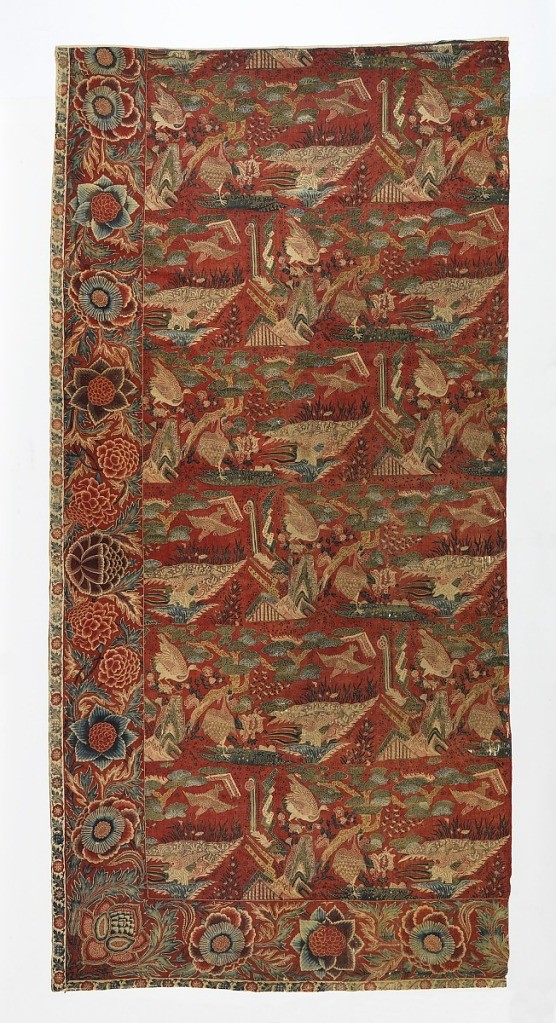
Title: Palampore
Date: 18th century
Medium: cotton Technique: mordant painted and resist-dyed (chintz) on plain weave
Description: Half of a chintz palampore with scenic and floral elements in blue, green, drab, yellow and rose on a strong red ground. The piece has a deep border sewn by hand along the left and bottom edges. The designs of the field and border are related in color but are otherwise very different.
The field shows a repeating pattern of three sceninc elements: Under a gnarled tree with flattened leaves appear two cranes, one perched on a pointed rock, one standing in a dark shallow pool. A second scene shows a bird (heron?) crouched on a nest, in or near a pool or swamp of triangular shape, in which delicate plants and smaller herons are visible. From the air a bird swoops toward this pool. A third scene is not easily decipherable, a barred triangle shape, from which rise dotted oblongs, a long stem, ending in a lotus fruit, but looking more like a lantern on a pole. These different scenes are divided by blocks of little birds and flower clusters.  Although the design is crowded, the several elements have considerable delicacy. Japanese influence is apparent, particularly in the drawing of the trees and birds.
The border consists of a series of large flower heads, one a lotus, and big notched green leaves; reserved decoration in the flowers enriches the design. The bottom edge has a narrow outer border of carnations, artichokes and serrated leaves on a white ground.